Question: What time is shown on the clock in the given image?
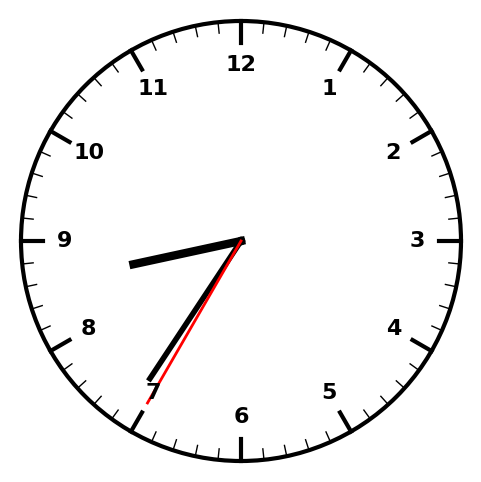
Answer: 08:35:35